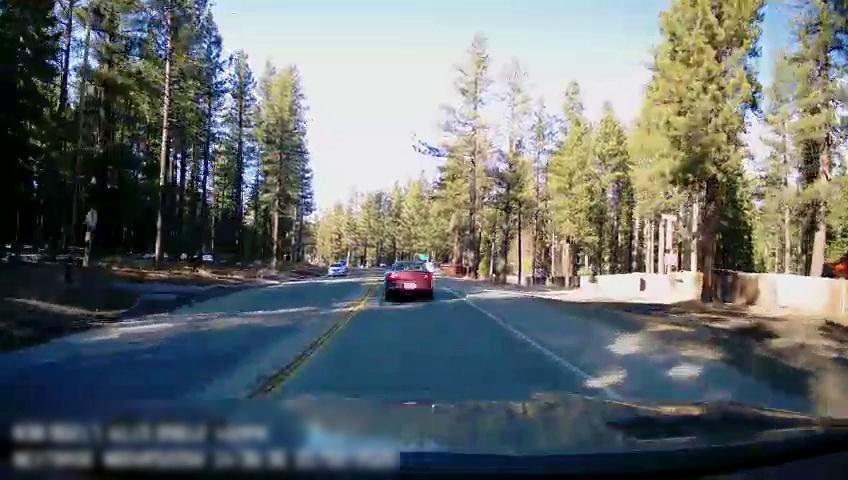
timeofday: Day
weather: Sunny
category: Drivable Space
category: Vehicles | Car
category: Vehicles | Car
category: Lanes | Opposite Lane
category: Lanes | Current Lane
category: Lanes | Current Lane